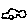
Label: car